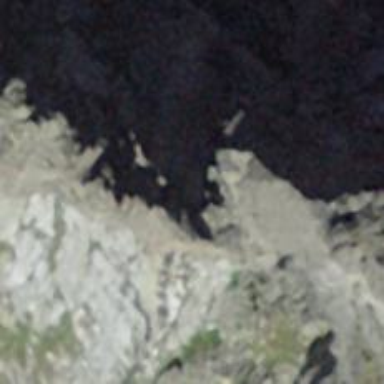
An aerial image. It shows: Natural cliff.